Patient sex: F
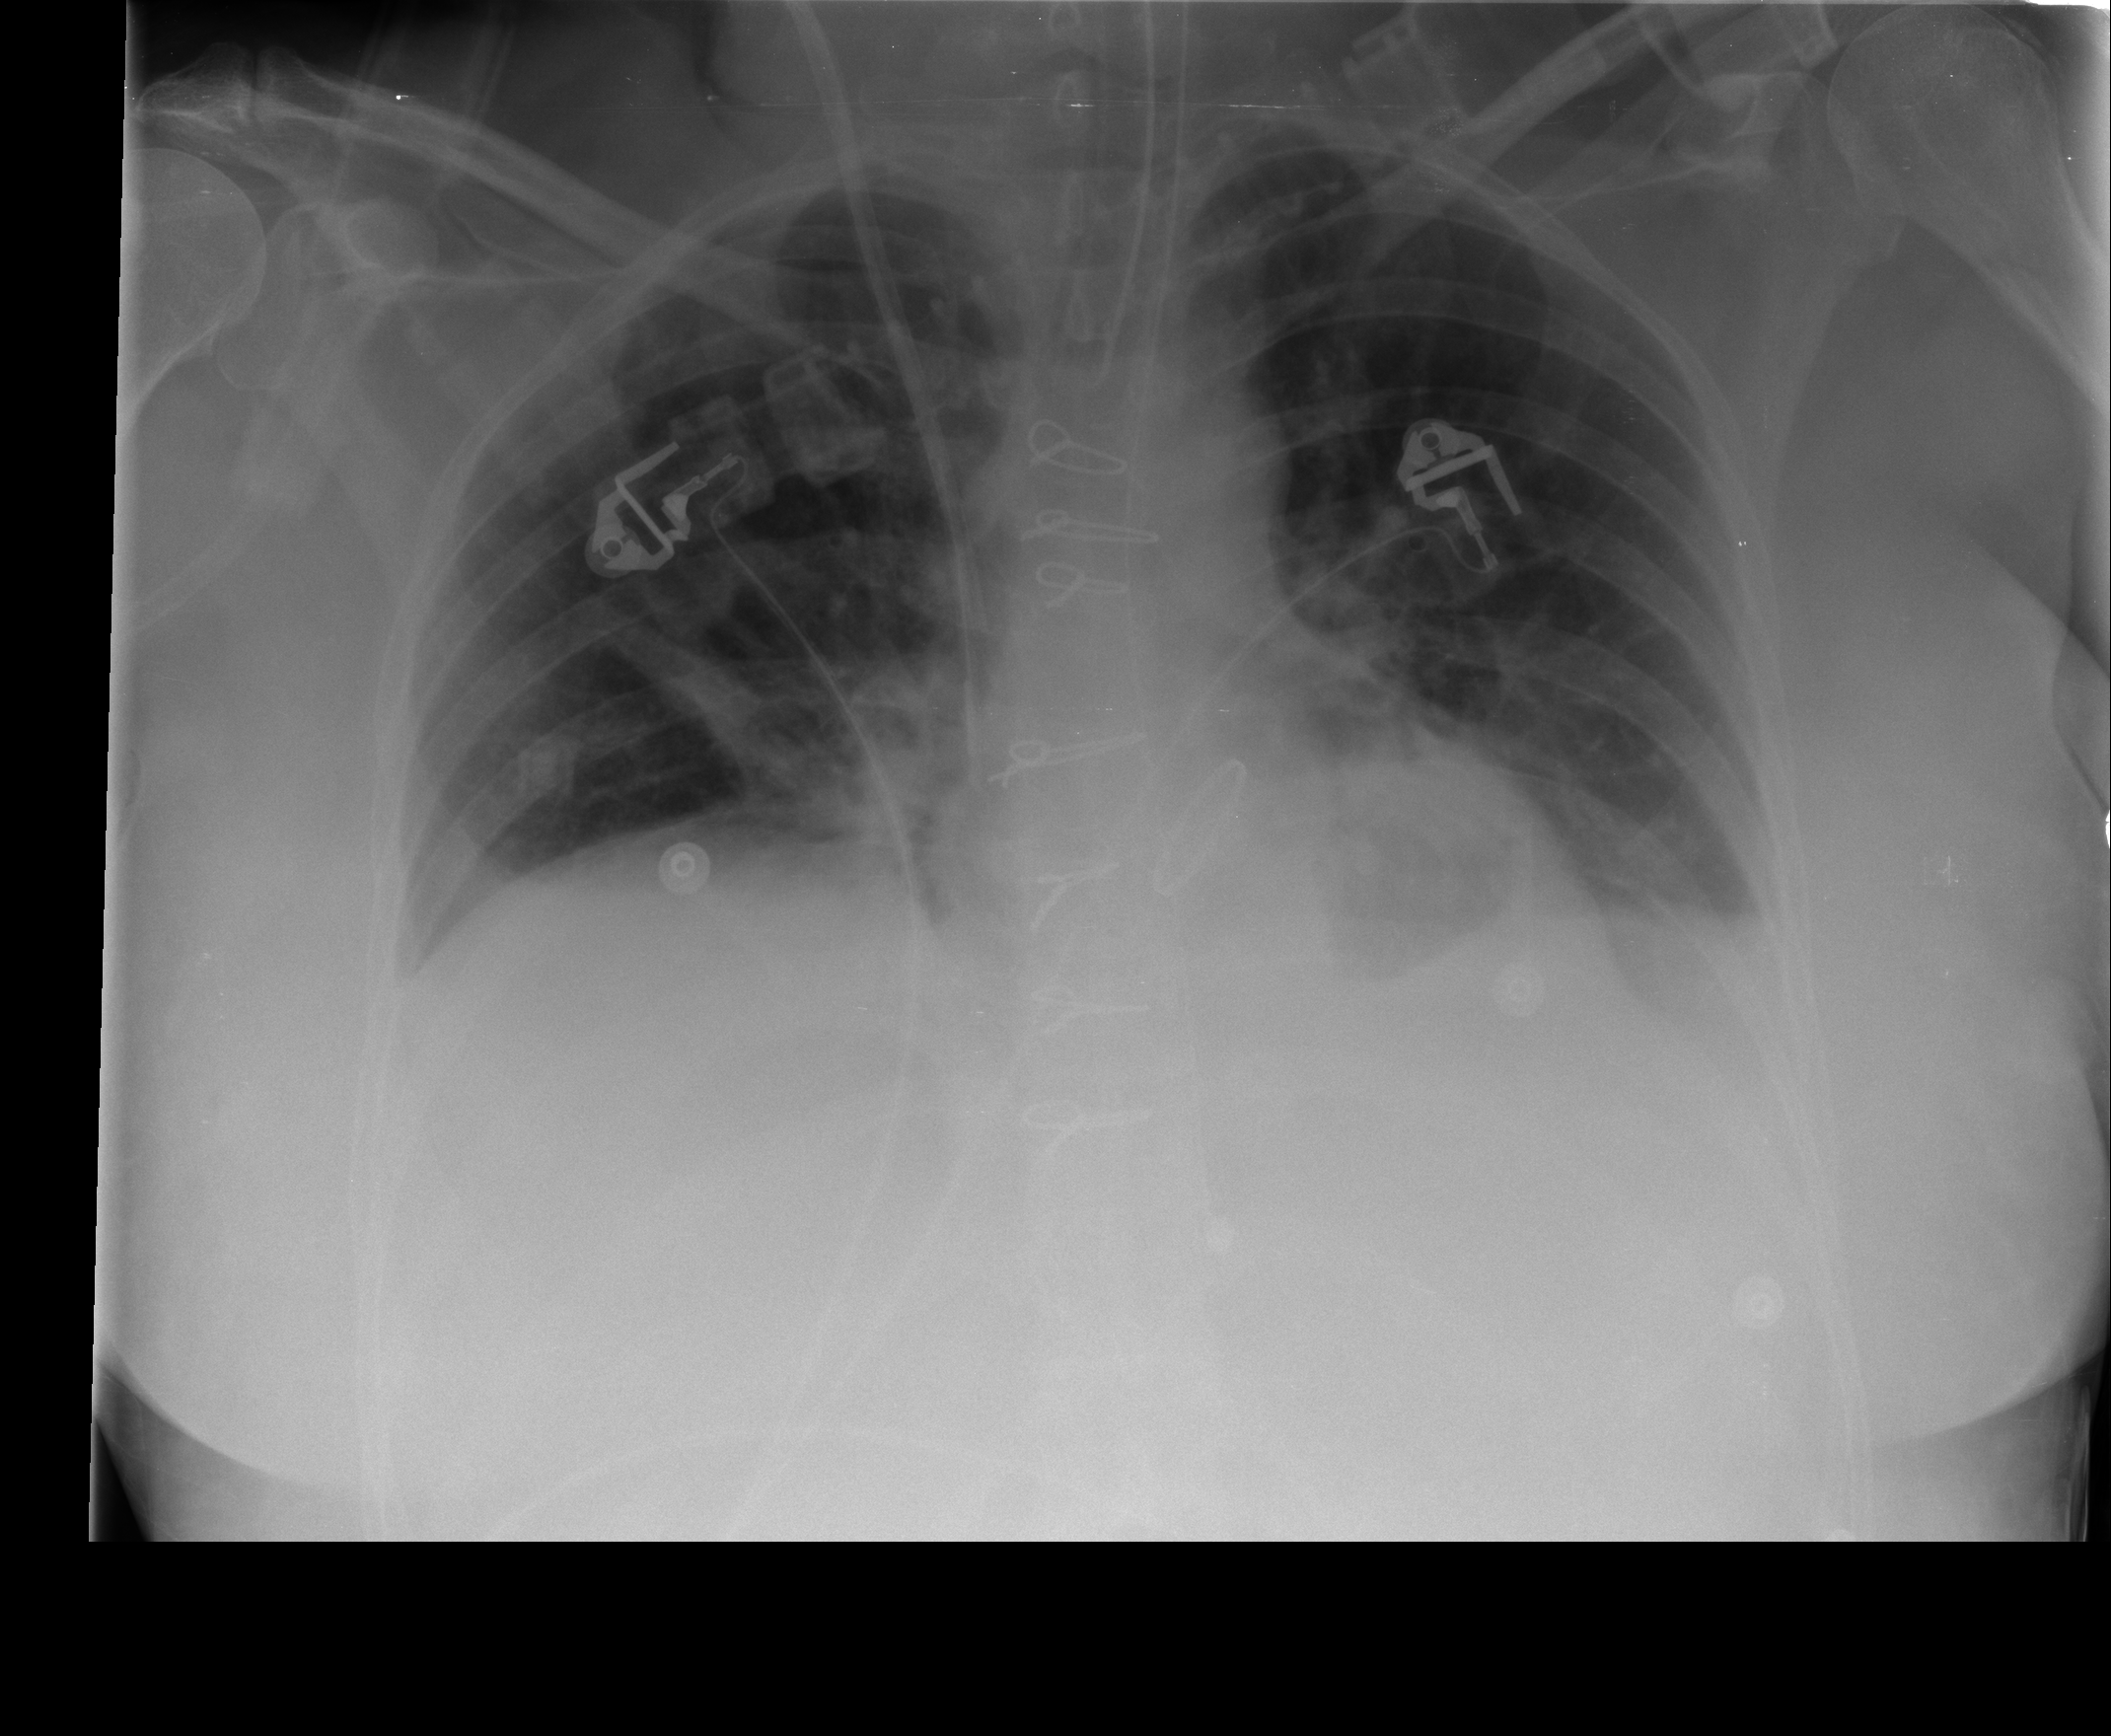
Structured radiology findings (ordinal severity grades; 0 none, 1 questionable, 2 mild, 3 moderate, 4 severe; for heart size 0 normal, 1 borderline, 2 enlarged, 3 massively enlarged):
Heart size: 0
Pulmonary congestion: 0
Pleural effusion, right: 1
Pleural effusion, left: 2
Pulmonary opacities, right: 0
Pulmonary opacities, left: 0
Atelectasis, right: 2
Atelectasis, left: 1